Question: When I create a new project in Cocos2dx 3.0 (final), I got this issue.

Please help me, thanks.
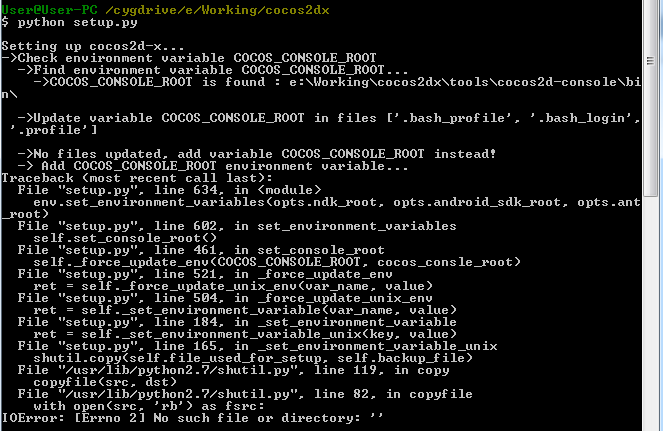
Answer: Your question was answered here: <URL> as you posted for help in both places.